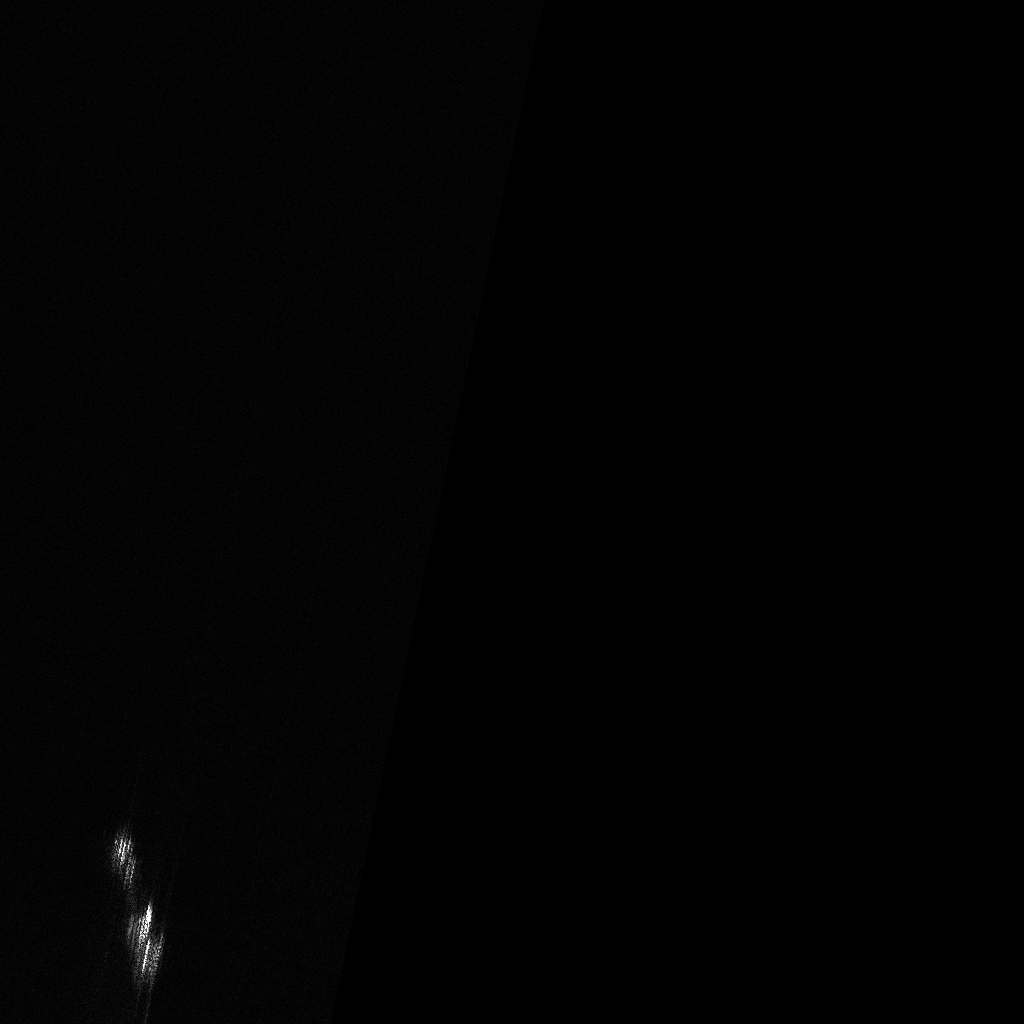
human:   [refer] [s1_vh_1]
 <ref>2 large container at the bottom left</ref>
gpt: <box>[[9, 82, 15, 85, 90], [10, 90, 17, 93, 78]]</box>